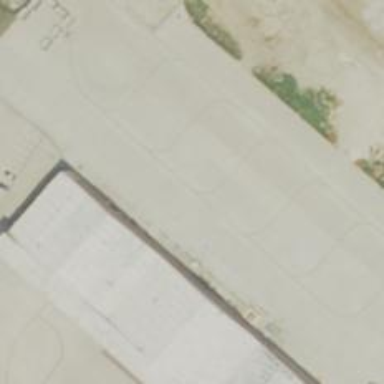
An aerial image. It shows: Image of taxiway at airport.